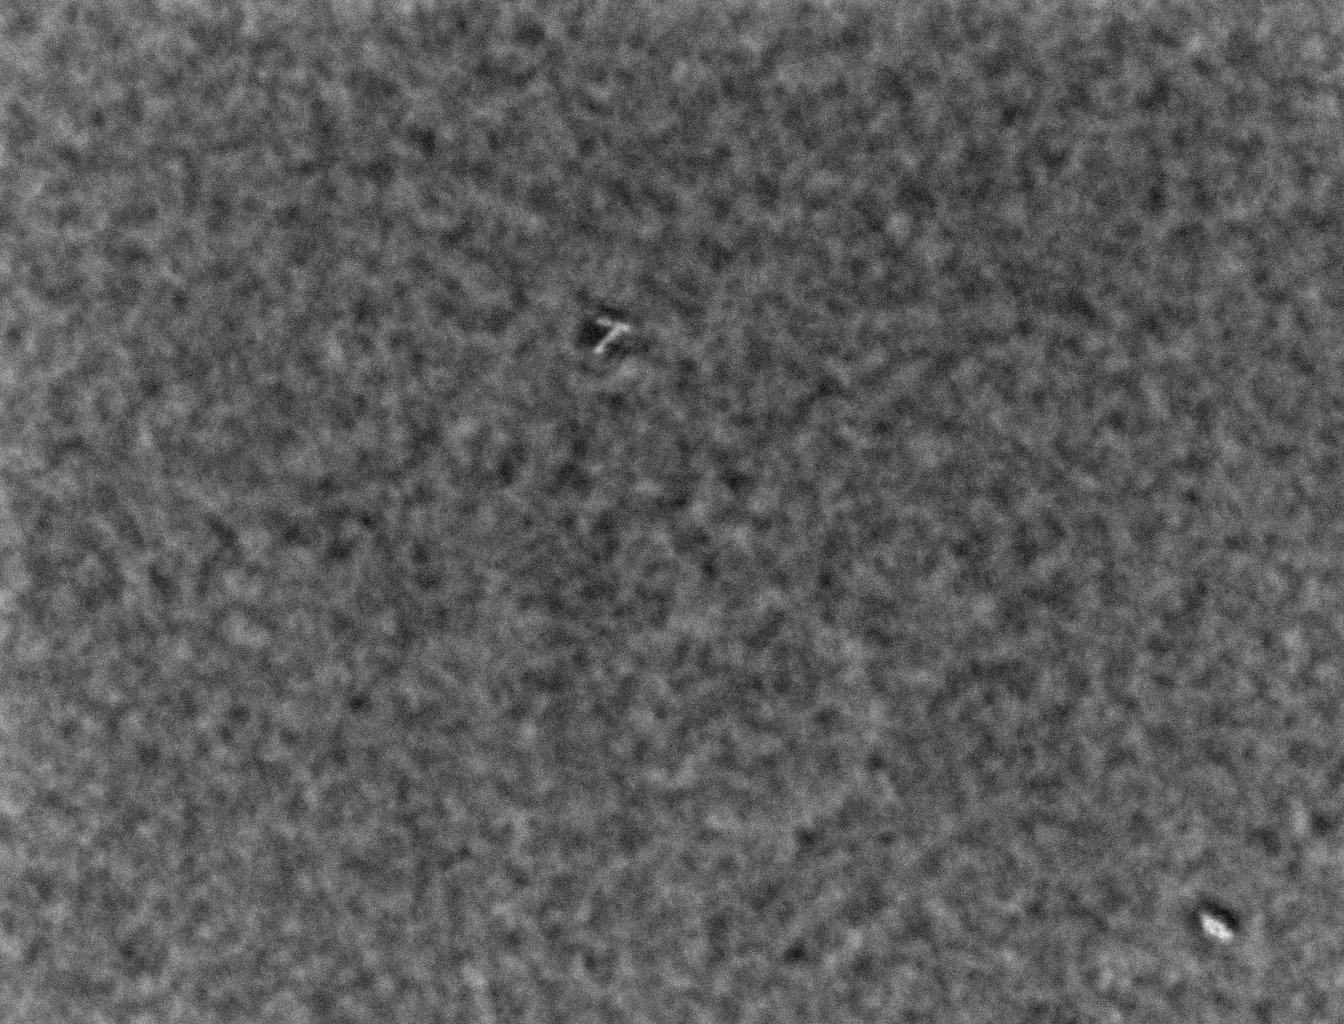
Defocused phase contrast microscopy, 60x objective, 3 h incubation